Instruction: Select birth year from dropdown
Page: traveler
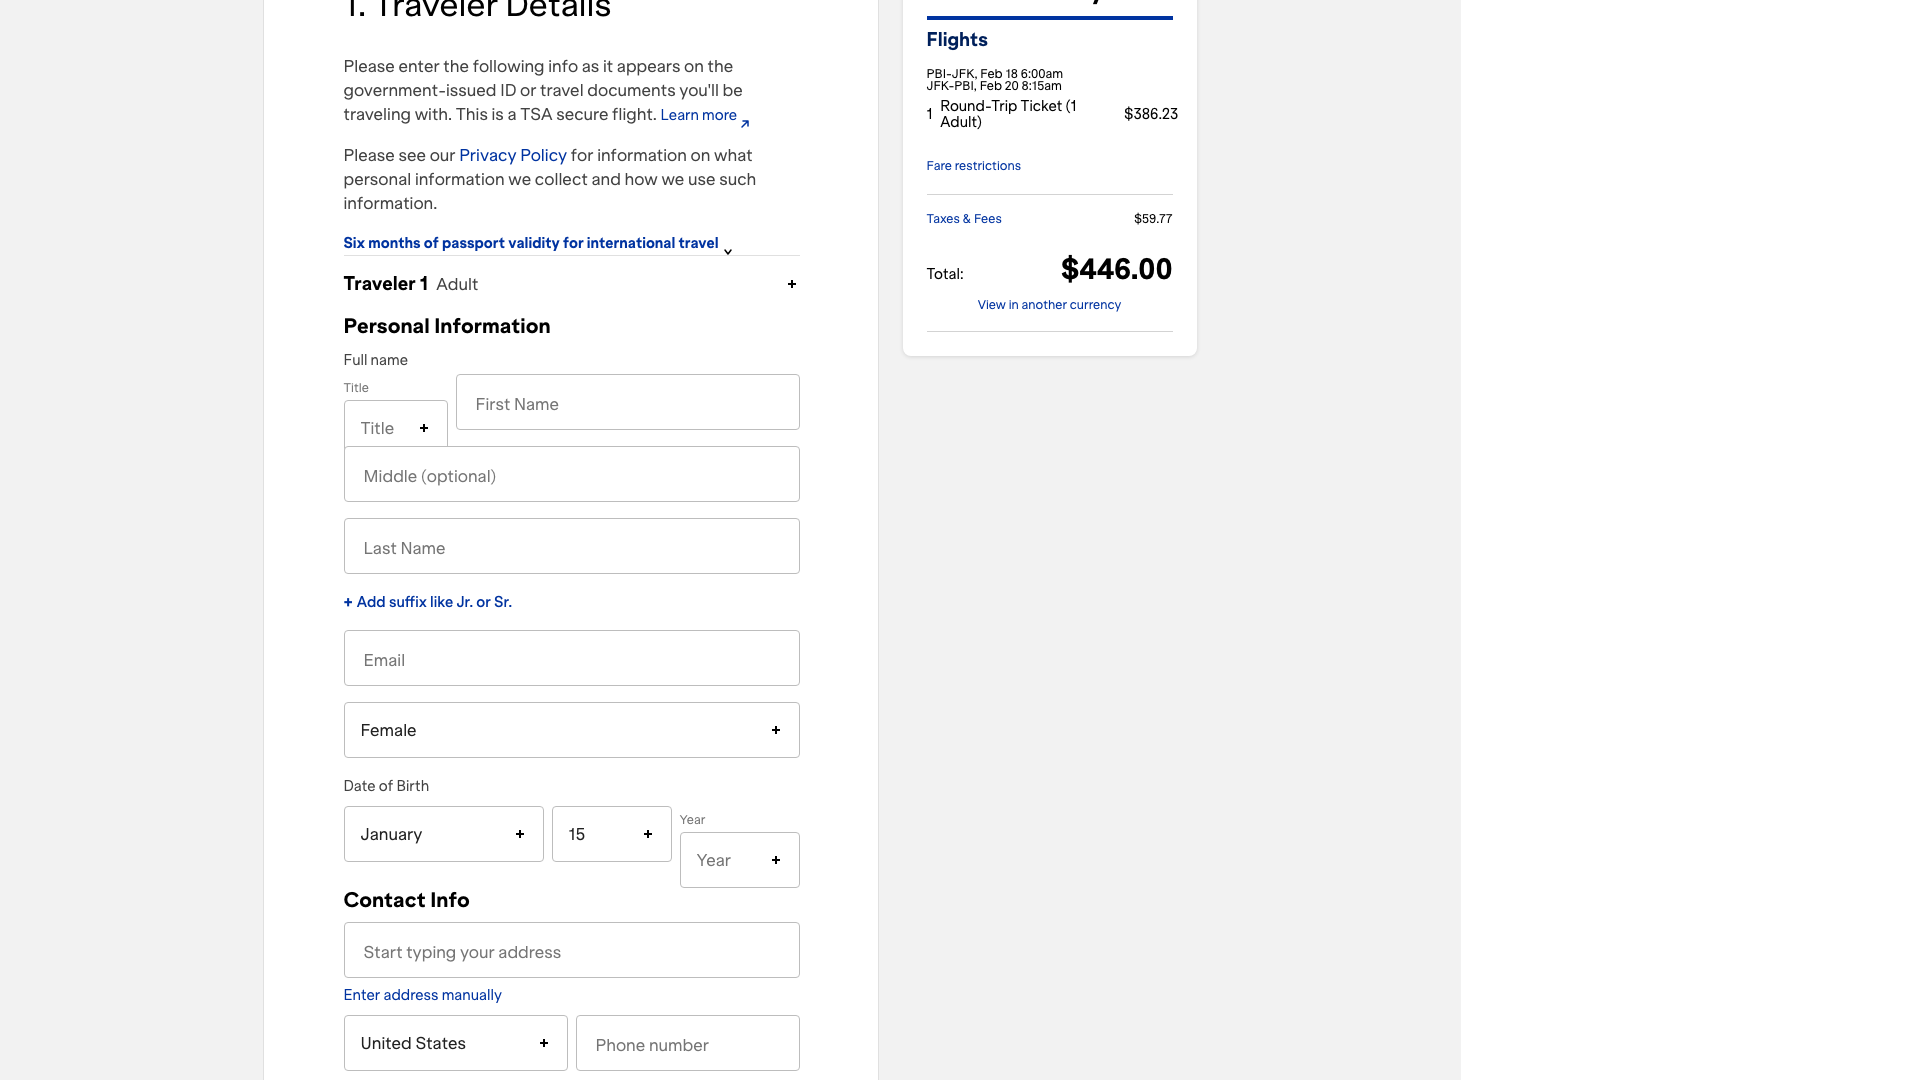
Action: click